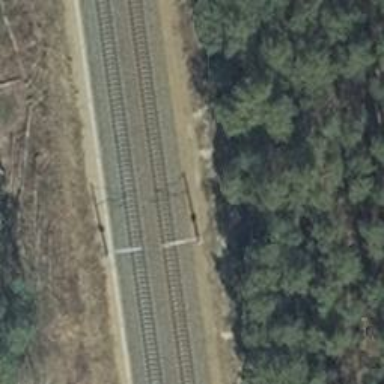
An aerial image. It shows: Milestone along the railway track with catenary mast.